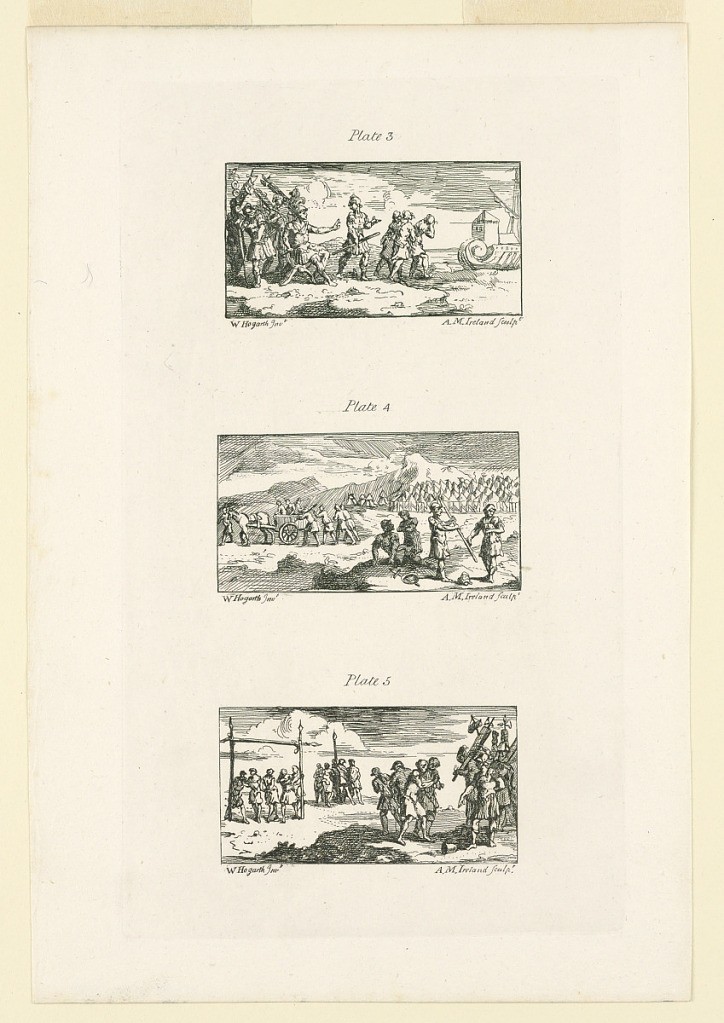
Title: Plates 3, 4, and 5, Illustrations for "Roman Military Punishment" by John Beaver
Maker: A.M. Ireland
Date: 1725-1794
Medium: Etching on paper
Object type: Print
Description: Three etchings on one plate. Plate 3: Soldiers from left advancing to a ship at right. Plate 4: Scene from military life. In right foreground, four soldiers. At left, mid-background, soldiers occupied with a horse and carriage. In background tents and mountains. Plate 5: Execution of soldiers who are in three groups.